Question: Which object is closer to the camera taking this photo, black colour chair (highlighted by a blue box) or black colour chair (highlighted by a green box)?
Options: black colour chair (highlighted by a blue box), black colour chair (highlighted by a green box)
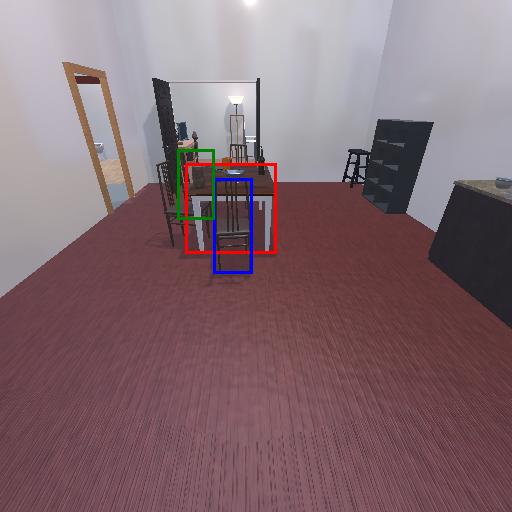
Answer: black colour chair (highlighted by a blue box)